Field crop: maize
Growth stage: 2
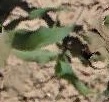
Species: maize